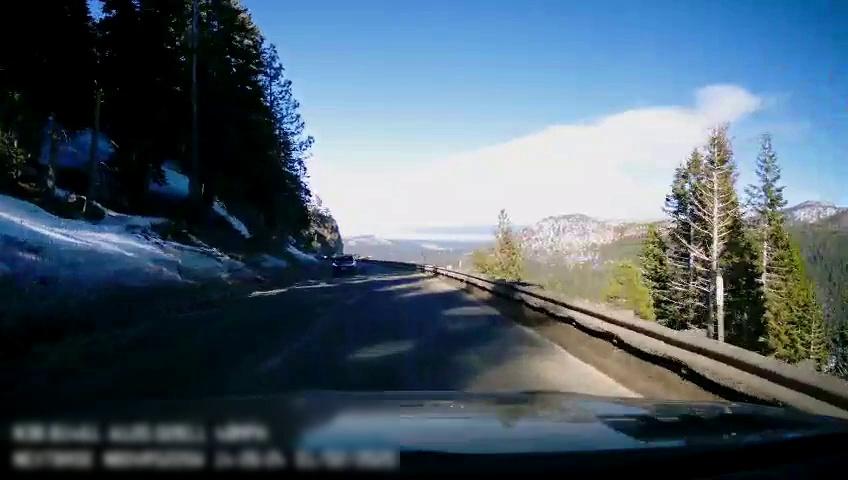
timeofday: Day
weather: Snowy
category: Drivable Space
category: Vehicles | Car